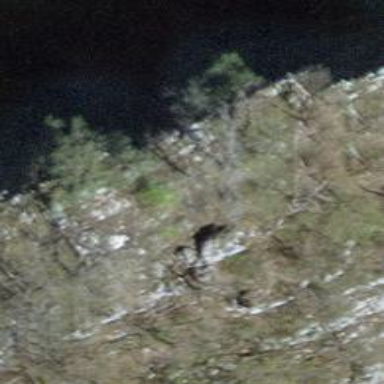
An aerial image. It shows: Cliff in nature.